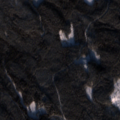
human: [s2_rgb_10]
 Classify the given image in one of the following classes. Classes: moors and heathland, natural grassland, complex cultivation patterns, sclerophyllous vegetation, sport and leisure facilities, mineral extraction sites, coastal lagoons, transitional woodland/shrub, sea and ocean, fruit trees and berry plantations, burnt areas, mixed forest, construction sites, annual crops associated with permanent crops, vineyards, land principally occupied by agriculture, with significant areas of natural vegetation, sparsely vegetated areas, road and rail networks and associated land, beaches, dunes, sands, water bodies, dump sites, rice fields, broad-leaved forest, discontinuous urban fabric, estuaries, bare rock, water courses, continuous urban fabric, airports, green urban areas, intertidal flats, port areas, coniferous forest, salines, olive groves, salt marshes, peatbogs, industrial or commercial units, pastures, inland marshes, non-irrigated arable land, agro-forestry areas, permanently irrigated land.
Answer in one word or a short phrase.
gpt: coniferous forest